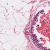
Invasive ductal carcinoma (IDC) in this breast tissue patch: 0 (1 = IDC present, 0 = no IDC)